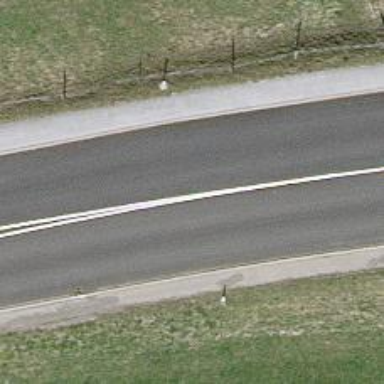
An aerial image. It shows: Primary highway.